Field crop: tomato
Growth stage: 2
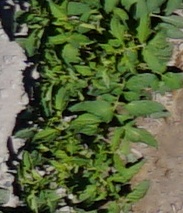
Species: tomato